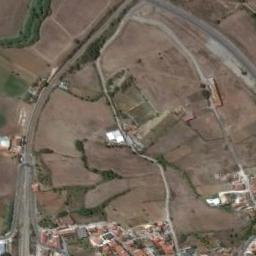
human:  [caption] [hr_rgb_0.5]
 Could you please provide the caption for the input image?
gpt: Many rectangular-shaped green and brown mixed-sized rectangular farmland with buildings around it .

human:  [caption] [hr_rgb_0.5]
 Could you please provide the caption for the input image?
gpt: The rectangular farmland is next to some houses .

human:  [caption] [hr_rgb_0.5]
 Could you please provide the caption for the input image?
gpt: Some khaki rectangular farmlands of different sizes are on the ground and a residential area is next to the farmlands .

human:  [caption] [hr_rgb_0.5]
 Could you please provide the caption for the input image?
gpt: There are some buildings beside rectangular farmlands .

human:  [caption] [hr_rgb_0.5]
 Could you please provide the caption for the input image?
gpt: There are some brown rectangular farmland and brown buildings .